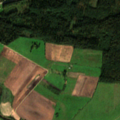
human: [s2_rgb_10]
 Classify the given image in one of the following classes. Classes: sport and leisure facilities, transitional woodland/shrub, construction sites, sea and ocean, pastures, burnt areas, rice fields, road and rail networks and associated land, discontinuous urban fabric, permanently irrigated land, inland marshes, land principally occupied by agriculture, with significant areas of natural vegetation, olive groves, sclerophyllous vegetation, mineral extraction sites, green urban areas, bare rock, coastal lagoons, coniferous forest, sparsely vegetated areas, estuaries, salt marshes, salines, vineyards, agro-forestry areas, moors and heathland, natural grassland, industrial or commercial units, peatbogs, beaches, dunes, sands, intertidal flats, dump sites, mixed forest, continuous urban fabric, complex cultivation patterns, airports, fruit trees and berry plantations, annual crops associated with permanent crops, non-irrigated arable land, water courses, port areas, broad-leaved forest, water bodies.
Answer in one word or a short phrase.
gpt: non-irrigated arable land, pastures, complex cultivation patterns, coniferous forest, mixed forest